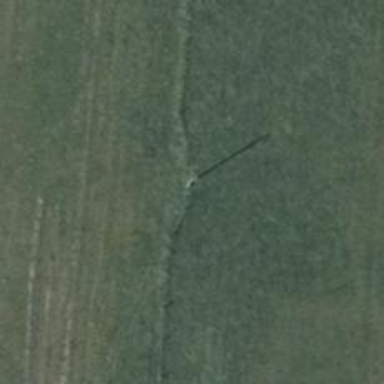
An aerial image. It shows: Power pole.